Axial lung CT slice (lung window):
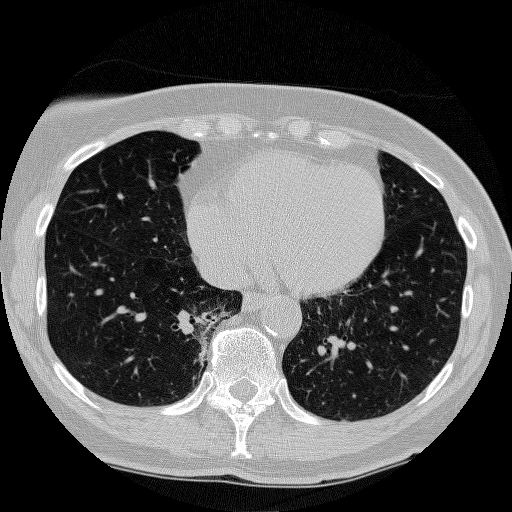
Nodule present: no